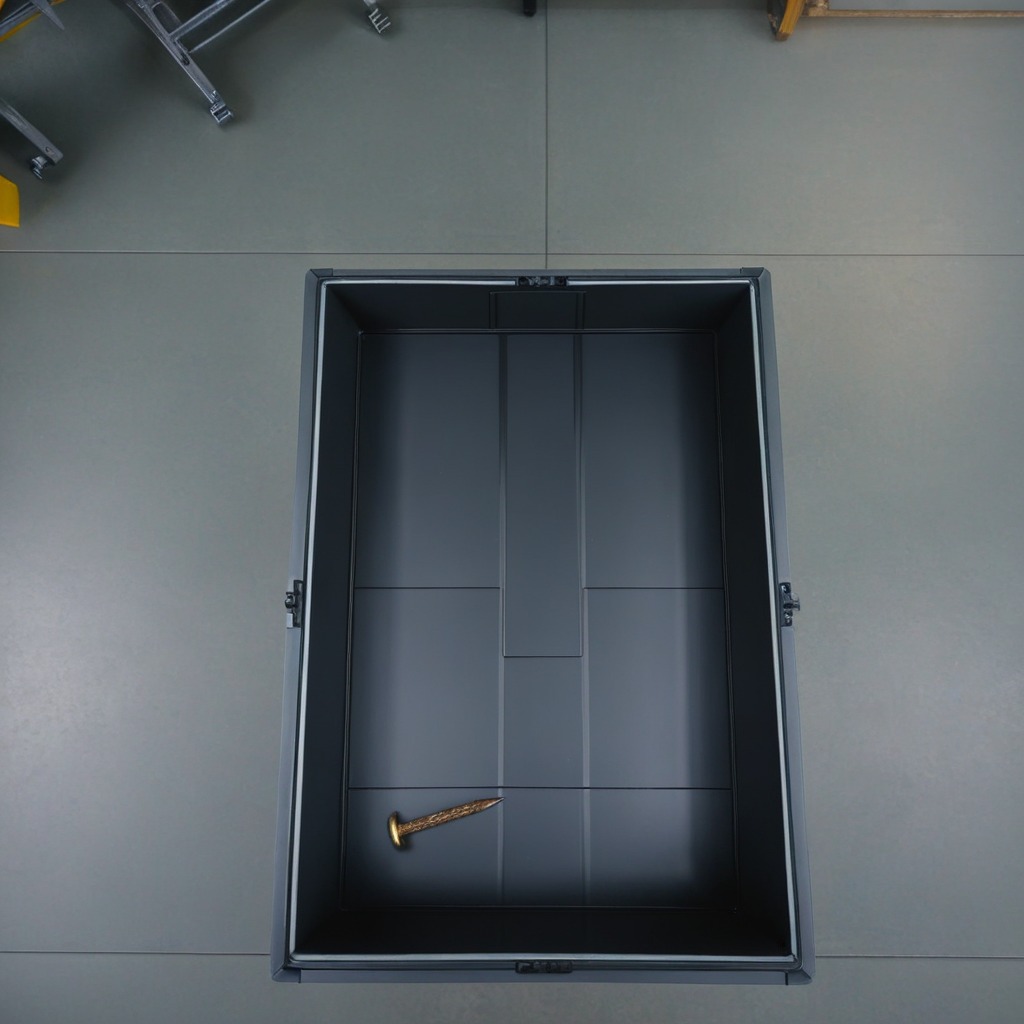
A nail is lying on a toolbox surface in an airplane hangar workshop 8K.